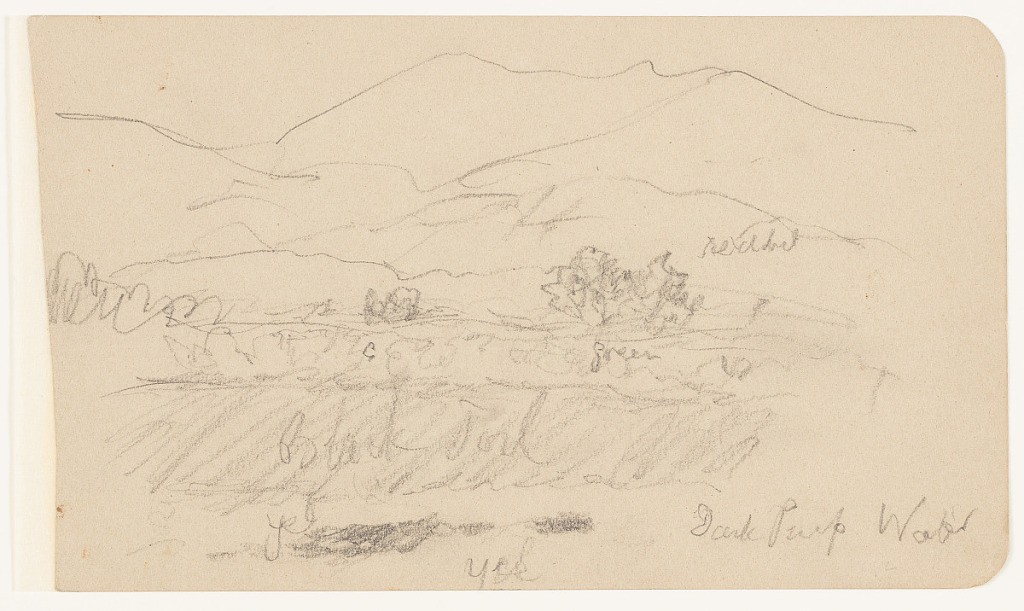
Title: Mountainous Landscape, Mexico
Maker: Frederic Edwin Church, American, 1826–1900
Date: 1892–93
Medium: Graphite on beige wove paper
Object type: drawing
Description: Landscape sketch showing a view of a mountainous landscape in Mexico. In the foreground, a swath of black soil extends across the scene to an undefined body of water at lower right. A green expanse with trees fills the middle distance before encountering a range of foothills in the background. These foothills are backdropped by overlapping mountain ranges that ascend as they recede, culminating in a tall, rounded peak at upper center.